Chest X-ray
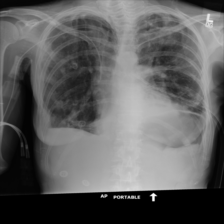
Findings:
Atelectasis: negative
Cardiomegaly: negative
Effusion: negative
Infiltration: positive
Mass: negative
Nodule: negative
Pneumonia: negative
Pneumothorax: positive
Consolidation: negative
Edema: negative
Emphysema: negative
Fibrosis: positive
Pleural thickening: negative
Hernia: negative